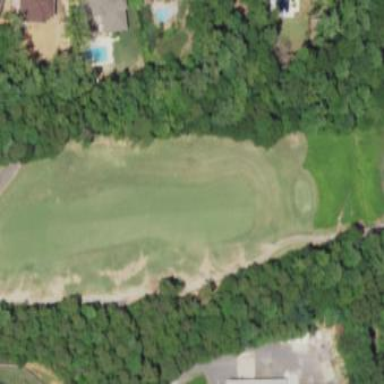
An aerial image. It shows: Golf rough area.